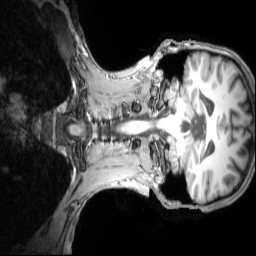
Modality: T1w
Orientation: coronal
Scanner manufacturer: siemens
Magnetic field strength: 3 T
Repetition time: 2.3 s
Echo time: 0.0033 s